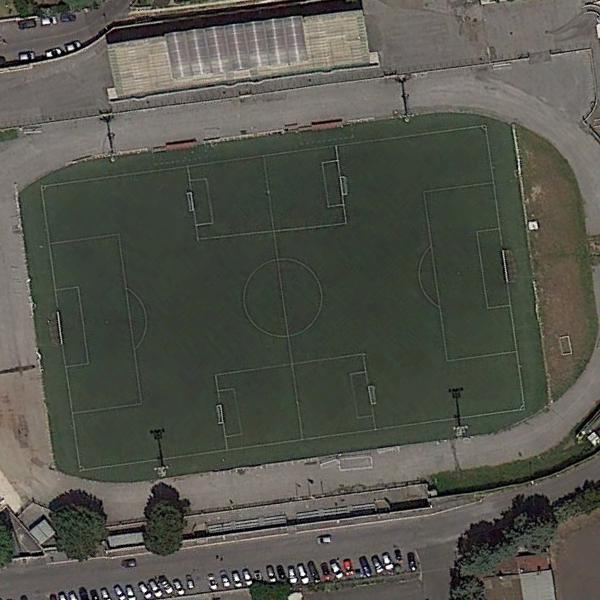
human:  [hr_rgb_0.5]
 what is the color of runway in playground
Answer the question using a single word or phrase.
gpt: gray